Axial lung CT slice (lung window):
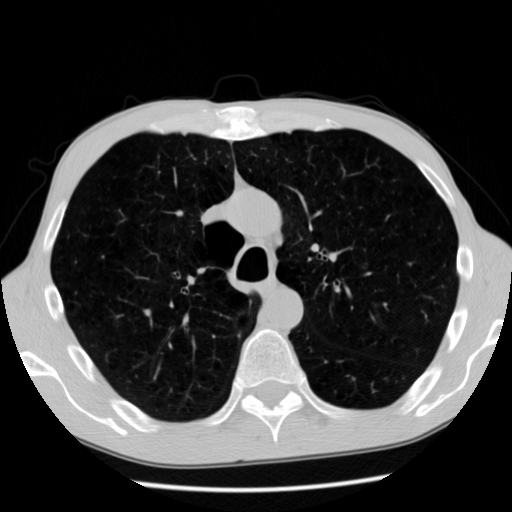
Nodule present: no